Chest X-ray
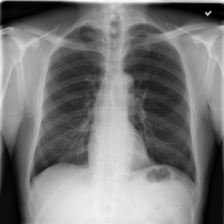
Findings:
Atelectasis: negative
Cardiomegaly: negative
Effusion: negative
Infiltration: negative
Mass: negative
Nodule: negative
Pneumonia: negative
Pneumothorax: negative
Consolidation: negative
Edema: negative
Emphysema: negative
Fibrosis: negative
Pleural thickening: negative
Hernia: negative